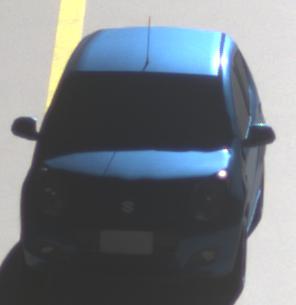
Make: Suzuki
Model: Alto 1.0
Detailed model: Alto (V)
Model produced from: 2011/02
Model produced until: 2011/03
Doors: 5
Color: blue
Road condition: wet road
Daytime: morning or afternoon
Contrast: high contrast